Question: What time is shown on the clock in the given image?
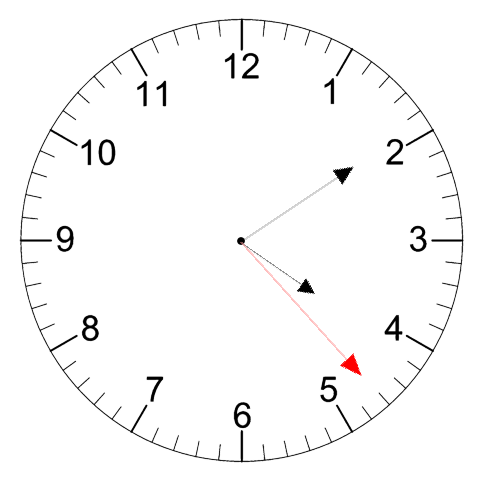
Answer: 04:09:23